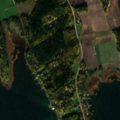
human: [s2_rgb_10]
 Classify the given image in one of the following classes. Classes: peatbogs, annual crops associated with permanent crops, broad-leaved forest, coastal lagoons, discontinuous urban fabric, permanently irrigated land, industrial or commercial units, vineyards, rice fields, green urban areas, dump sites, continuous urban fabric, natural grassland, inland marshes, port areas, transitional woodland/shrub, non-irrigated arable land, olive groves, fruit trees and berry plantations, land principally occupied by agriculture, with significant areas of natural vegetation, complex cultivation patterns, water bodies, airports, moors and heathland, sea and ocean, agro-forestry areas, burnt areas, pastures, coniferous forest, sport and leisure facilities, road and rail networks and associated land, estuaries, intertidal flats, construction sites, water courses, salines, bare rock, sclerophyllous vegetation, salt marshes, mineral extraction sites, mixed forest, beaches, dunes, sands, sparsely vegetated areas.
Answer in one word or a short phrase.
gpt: non-irrigated arable land, land principally occupied by agriculture, with significant areas of natural vegetation, mixed forest, sea and ocean